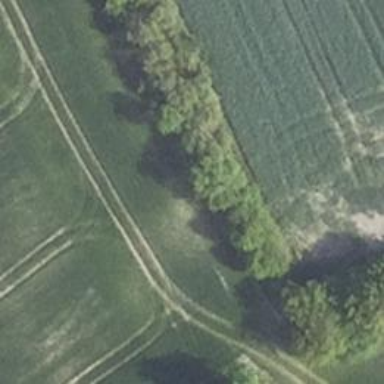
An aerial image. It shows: Row of deciduous trees.